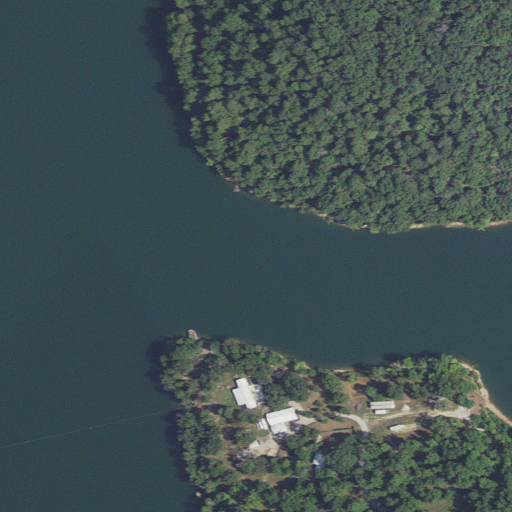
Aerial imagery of valley in Arkansas named Penitentiary Hollow containing open water, deciduous forest, mixed forest, open development, low intensity development, medium intensity development, and pasture